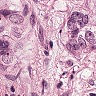
Metastatic tissue present: yes